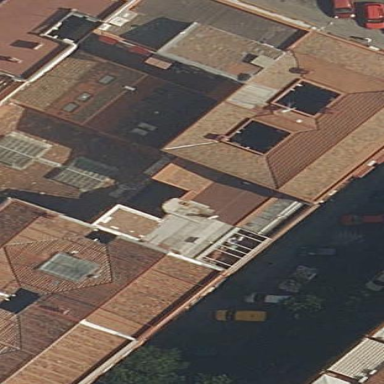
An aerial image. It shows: Block of apartments with flat roofs.